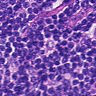
Metastatic tissue present: no